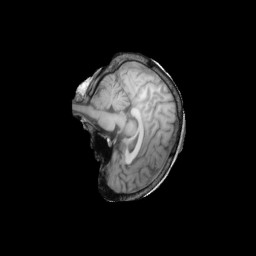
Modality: T1w
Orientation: sagittal
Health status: ill
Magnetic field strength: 3 T